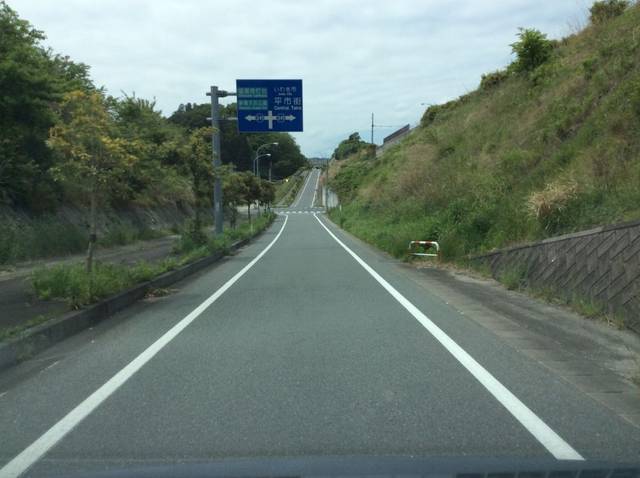
Region: Japan
Coordinates: 37.037, 140.917